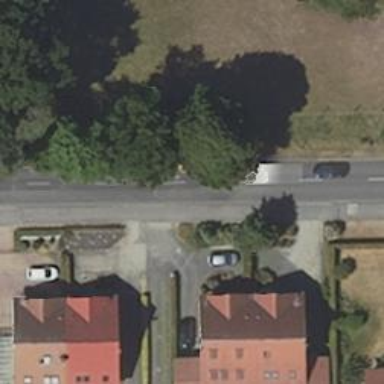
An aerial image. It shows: Asphalt path.